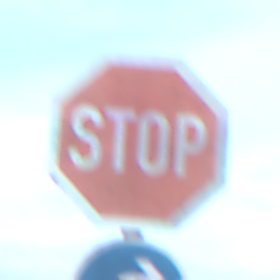
Verkehrszeichen: Stop
Zusatzzeichen unten: VorgeschriebeneFahrtrichtungRechts
Umgebung: Outdoor, Nature
Tageszeit: MorningAfternoon
Wetter: PartlyCloudy
Licht: Natural
Jahreszeit: NotSpecified
Kontrast: MediumContrast